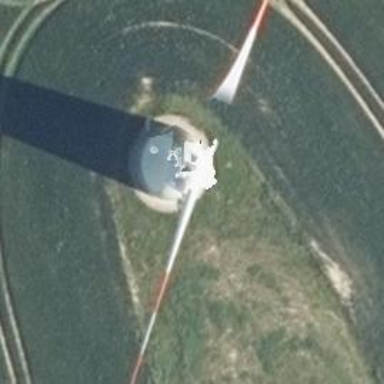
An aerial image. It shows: Wind power generator.